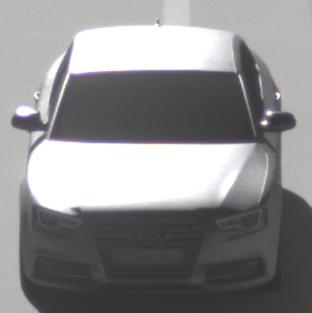
Make: Audi
Model: S5
Detailed model: F5
Model produced from: 2016
Model produced until: 2019
Doors: 2
Color: white
Road condition: dry road
Daytime: midday
Contrast: high contrast